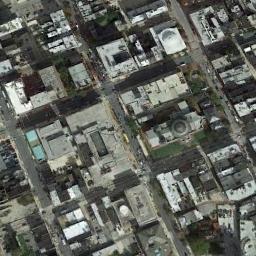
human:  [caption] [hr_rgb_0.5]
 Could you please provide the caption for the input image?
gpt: A dense commercial area has lots of buildings arranged neatly and some roads go through the commercial area .

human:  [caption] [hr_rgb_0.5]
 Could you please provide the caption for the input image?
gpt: There are five cars on the road .

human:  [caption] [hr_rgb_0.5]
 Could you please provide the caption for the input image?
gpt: The commercial area is consist of many buildings .

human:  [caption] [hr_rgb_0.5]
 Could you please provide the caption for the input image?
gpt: There are many densely arranged buildings and several roads and many trees in a business district .

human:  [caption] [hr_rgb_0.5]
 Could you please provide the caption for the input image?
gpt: There are many white buildings and gray buildings on a commercial area .